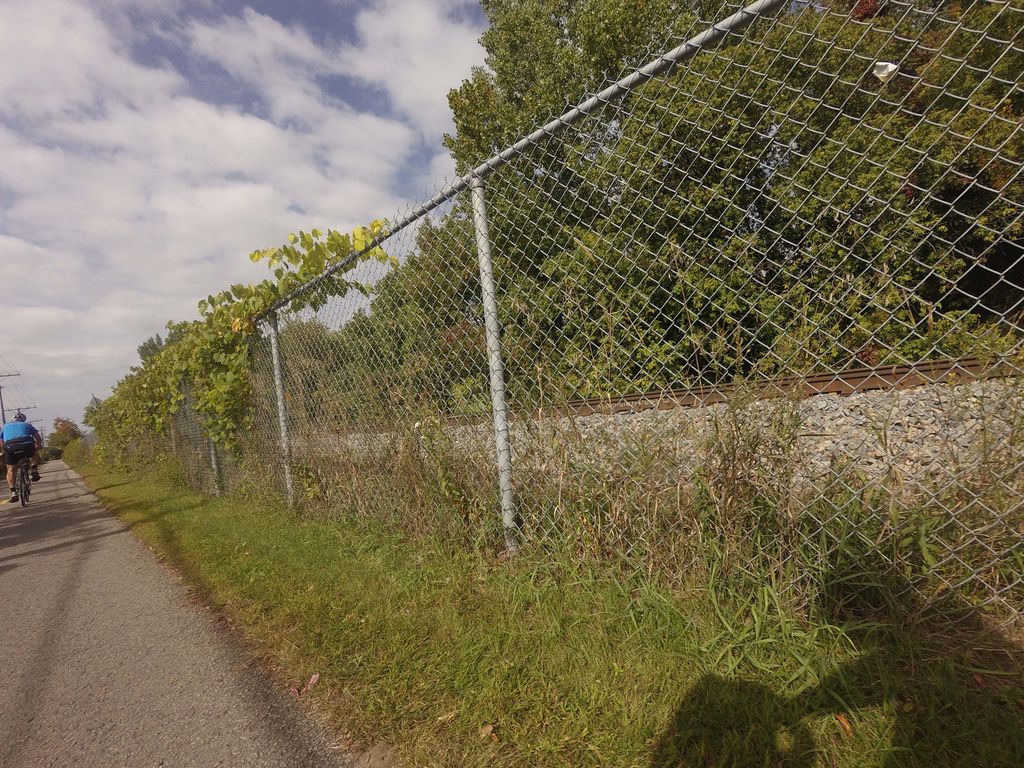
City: montreal